Question: I have two projects. One where I can see the properties folder within the project and the other I can't. I have right-clicked on the solution and selected properties, but I see no way to add the folder.
I have tried (within Windows), going to the folder of my project and adding the folder that way, but I still need a way to associate the project properties with that folder I have added.
I've seen <URL> thread. It says the folder is created by default when you create a project and if I delete them, I'll have to recreate it. I've never seen the folder on any of my projects, except one and I didn't delete it from the others, so not sure.
I attached a picture of what I am referring to in my project that actually has it if that would help. Thanks.

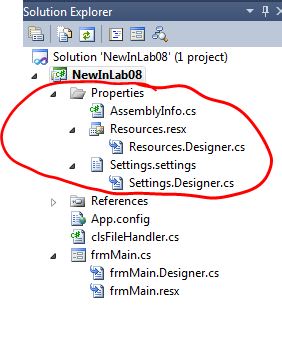
Answer: You need not just add folder in windows explorer, but also include it in Project (with 'Show all files' option, find this folder under project and 'Include in project' from rigth click menu).
OR, just create it from within VS (right click on Project -> Add -> New folder, and name it 'Properties')